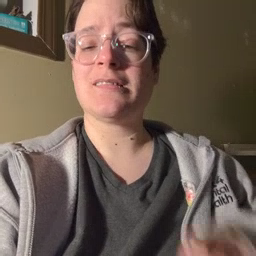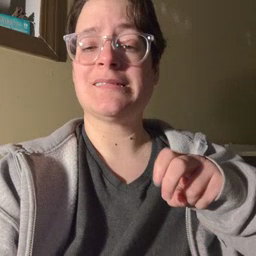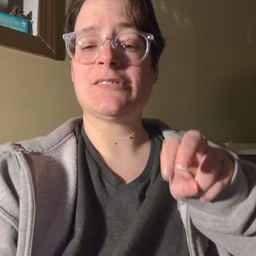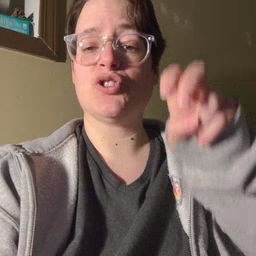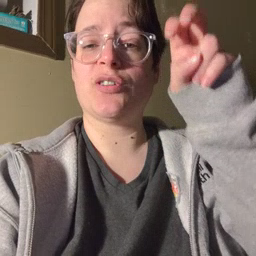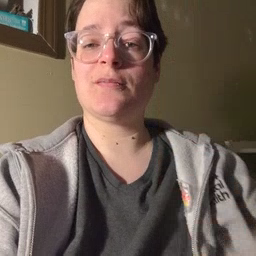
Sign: stairs